Here is the raw acceleration-versus-time signal recorded on a bearing housing. Determine the bearing's health state. Answer with exactly one of: normal, inner_race, outer_race, ball.
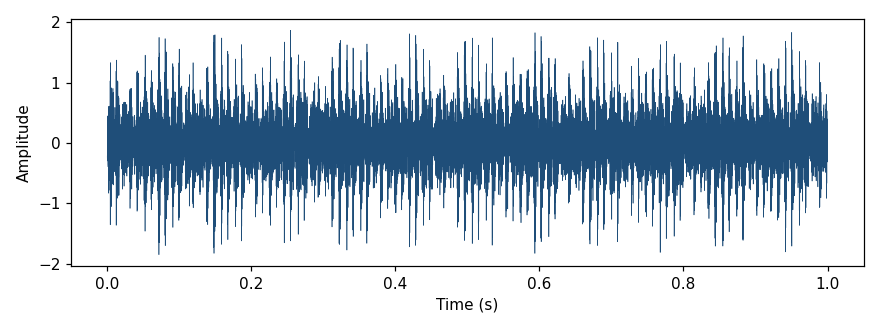
Answer: outer_race